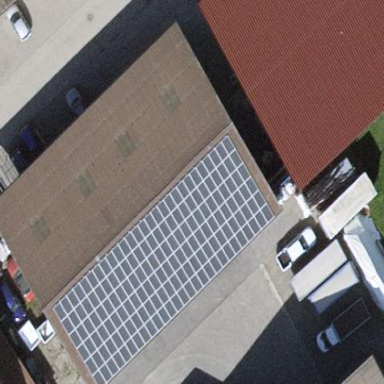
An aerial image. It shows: Solar power generator using photovoltaic method with solar photovoltaic panel types.